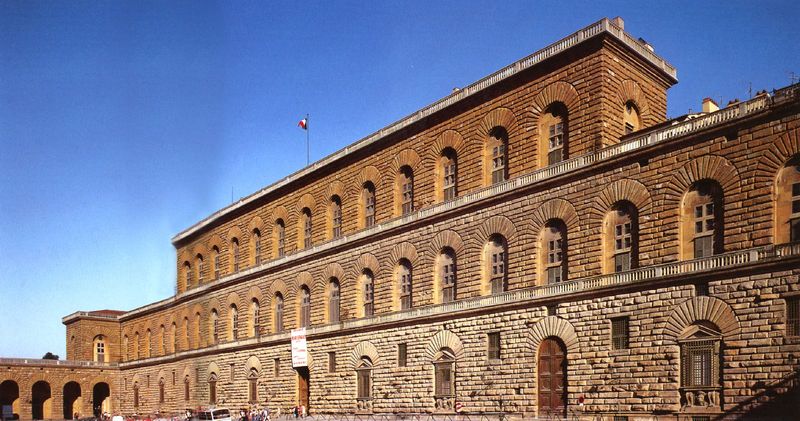
Titel: Florenz, Palazzo Pitti
Standort: Florenz (EU - I - Toskana)
Schlagwörter: renaissance, florenz